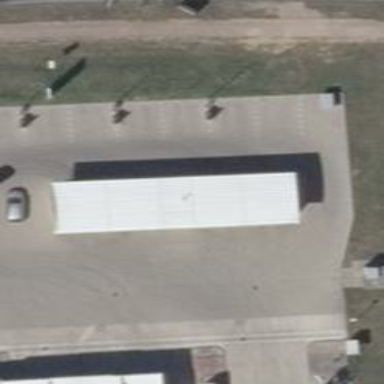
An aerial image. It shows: Car wash facility.